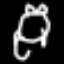
Label: frog